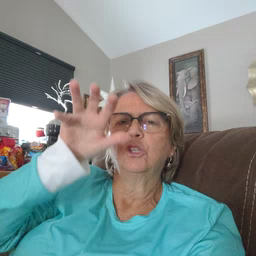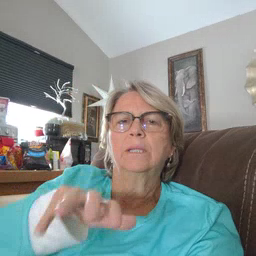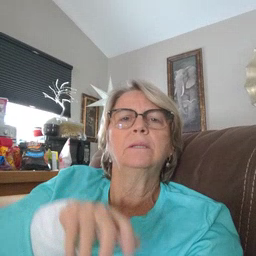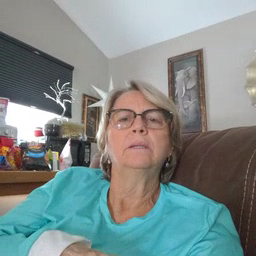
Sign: alligator